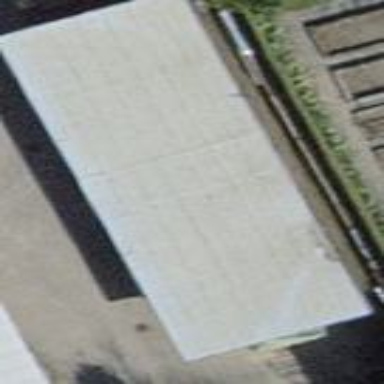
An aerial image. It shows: Shed with flat roof.